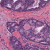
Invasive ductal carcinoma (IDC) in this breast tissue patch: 0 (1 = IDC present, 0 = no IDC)